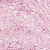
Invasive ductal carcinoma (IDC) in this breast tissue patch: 0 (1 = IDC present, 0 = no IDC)